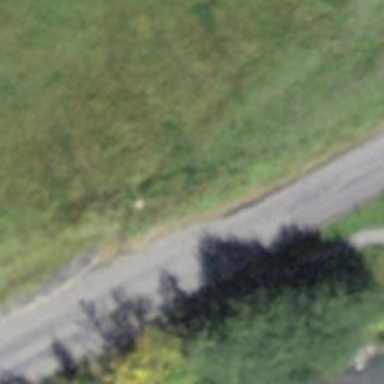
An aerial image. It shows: Unclassified road with asphalt surface.